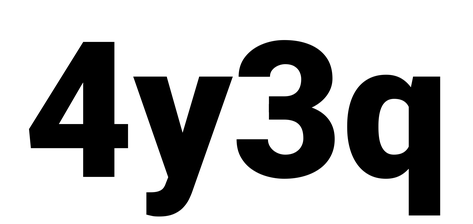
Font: Roboto_Black